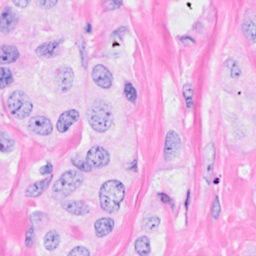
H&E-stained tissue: Breast